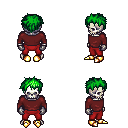
a pixel art fantasy rpg character, male body template, skeleton, maroon long-sleeve shirt, red pants, green bedhead hairstyle, metal gloves, gold boots, four views (front, back, left, right), 2x2 character sprite sheet, small pixel art, hard edges, no anti-aliasing